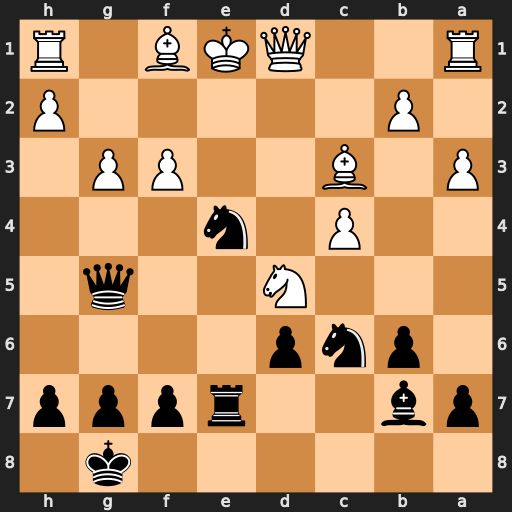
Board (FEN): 6k1/pb2rppp/1pnp4/3N2q1/2P1n3/P1B2PP1/1P5P/R2QKB1R
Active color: b
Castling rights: KQ
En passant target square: -
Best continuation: Nxc3+ Nxe7+ Qxe7+ Kd2 Nxd1